Question:
I am not able to integrate <URL> this app in my mvc app.
'''
string url = string.Format("{0}makerecording?email={1}", baseUri, Request["email"]);
try
{
/* Instantiate a new Twilio Rest Client */
var client = new Twilio.TwilioRestClient(sid, token);
var call = client.InitiateOutboundCall(CallerID, Request["number"], url);
/* redirect back to the main page with CallSid */
Response.Redirect(string.Format("index?msg=Calling... {0}&CallSid={1}", Request["number"], call.Sid), false);
'
'''
- I want to record and then want to convert speech to text.- How to include xml code in cshtml?-
Is there any sample application in mvc/C#?
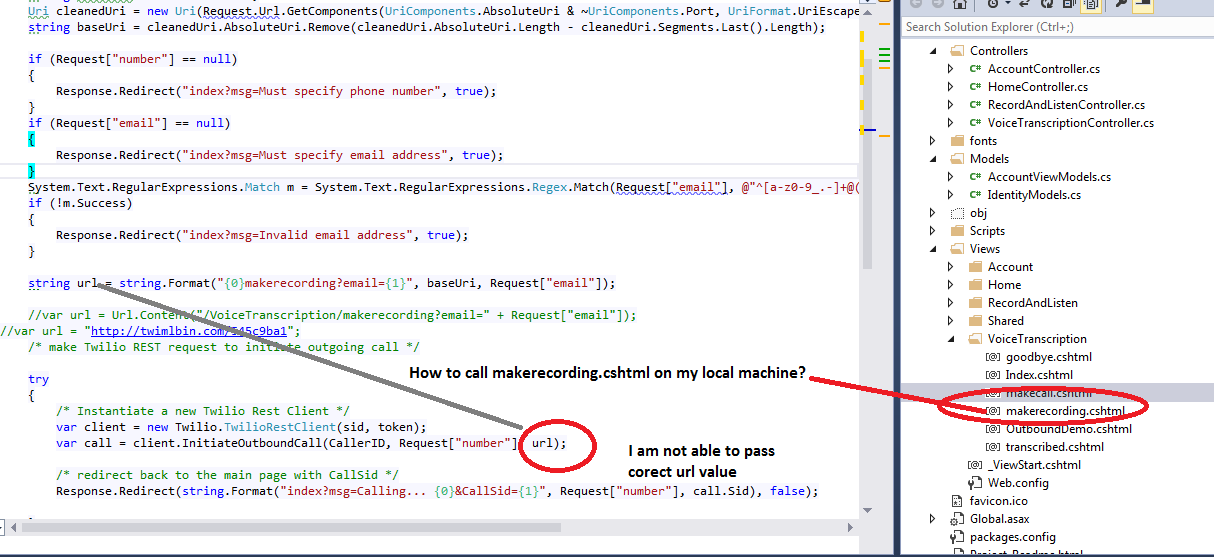
Answer: Twilio evangelist here.
So the way that Twilio works is when you tell Twilio to start an outbound phone call, you have to give us URL that we can request once the phone call connects. That URL returns the TwiML instructions that you want Twilio to execute during the call. In the voicemail sample, its the MakeRecording endpoint that needs to return the TwiML.
In an MVC application the easiest way to do that is actually just to do it in the controller. To start, using NuGet install the Twilio.Mvc package. Once its installed, change the base class of your controller to TwilioController. Now create a new action method named MakeRecording. I make one that looks like this:
'''
public ActionResult MakeRecording(string email)
{
var response = new TwilioResponse();
response.Say("Hello. This is a call from the Twilio voicemail transcription demo. Please leave a voicemail after the beep, and remember to speak clearly.");
response.Record(
new {
transcribe=true,
transcribeCallback=Url.Action("Transcribed", new { email=email}),
action=Url.Action("GoodBye"),
maxLength=30
});
return TwiML(response);
'''
You can see I'm using an object named TwilioResponse to generate the TwiML that gets returned to Twilio, in this case telling Twilio to '<Say>' something to the caller, then begin recording the call, transcribe the recording once its complete and then let me know the transcription is done by requesting an endpoint named Transcribed.
Hope that helps.